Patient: sex M, age 56
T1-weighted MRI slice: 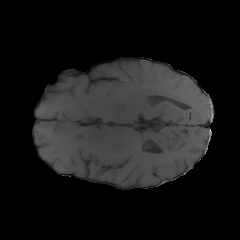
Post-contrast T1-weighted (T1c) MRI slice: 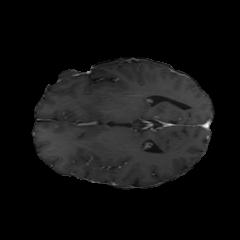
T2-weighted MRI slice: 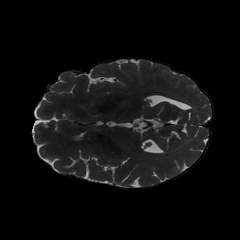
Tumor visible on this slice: no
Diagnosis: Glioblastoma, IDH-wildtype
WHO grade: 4